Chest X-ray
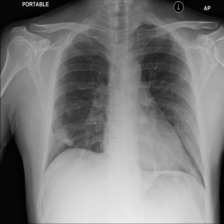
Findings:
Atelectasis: negative
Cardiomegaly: negative
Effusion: negative
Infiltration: negative
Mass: positive
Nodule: negative
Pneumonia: negative
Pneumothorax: negative
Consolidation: negative
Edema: negative
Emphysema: negative
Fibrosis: negative
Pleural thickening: negative
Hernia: negative